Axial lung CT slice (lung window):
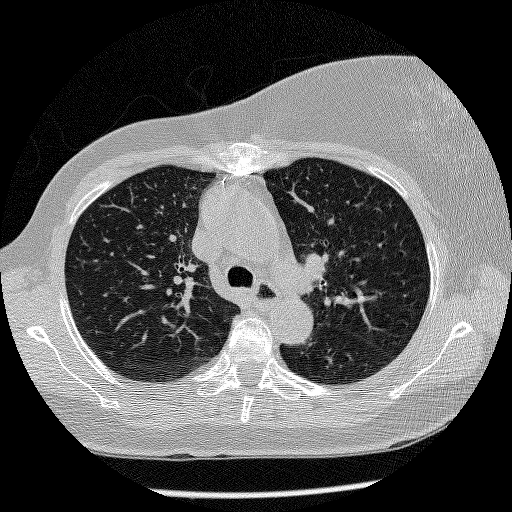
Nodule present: no